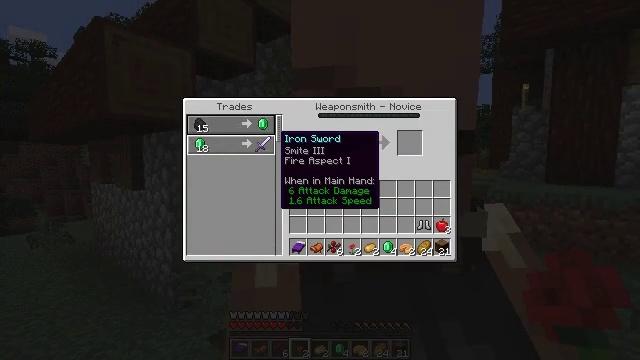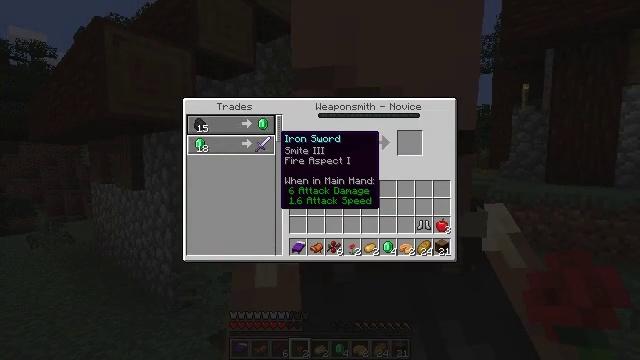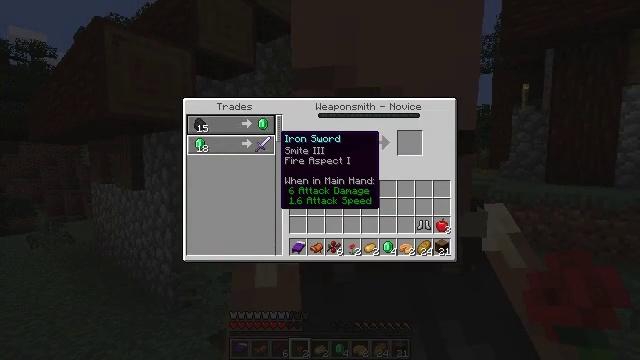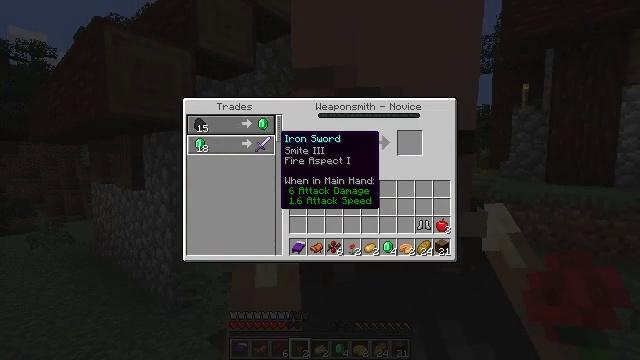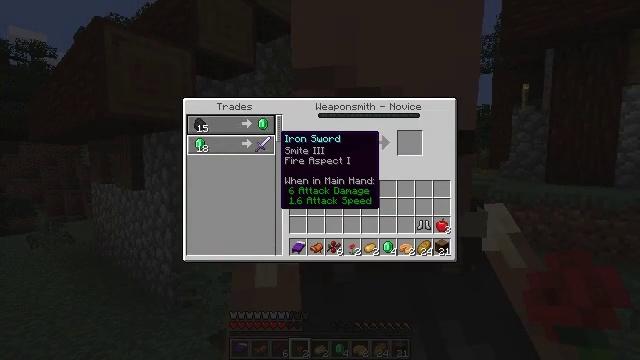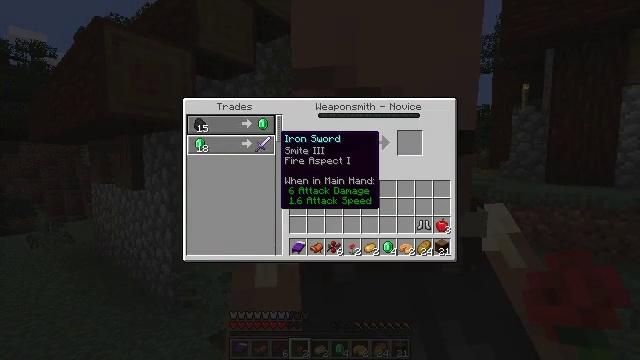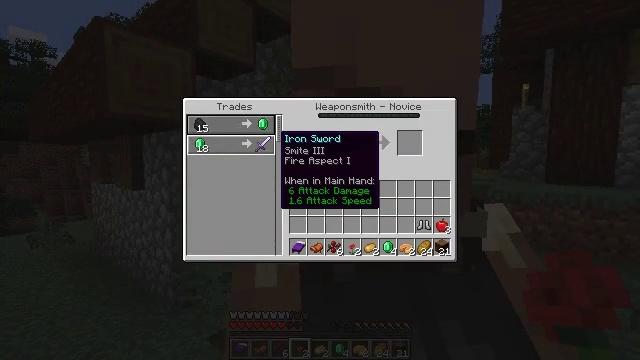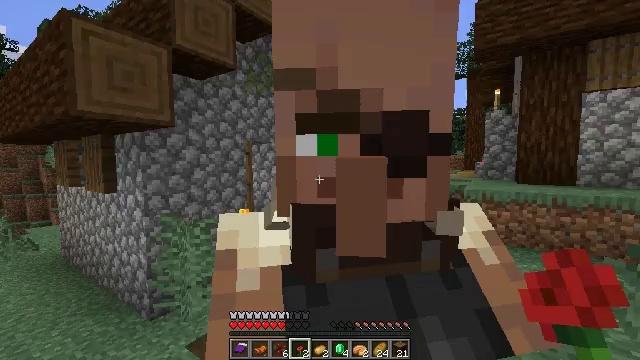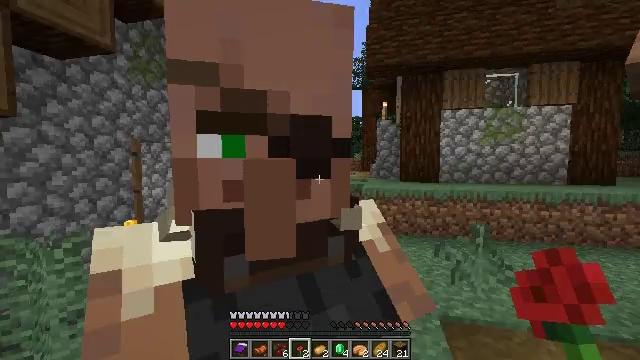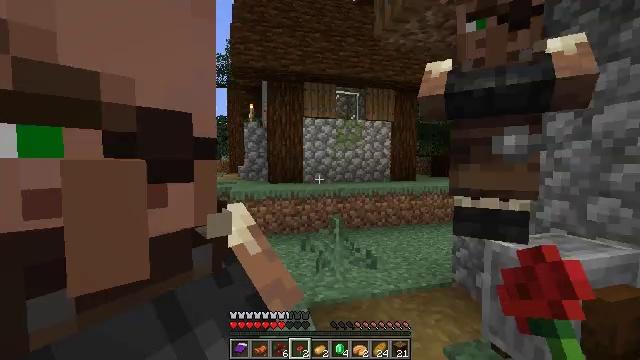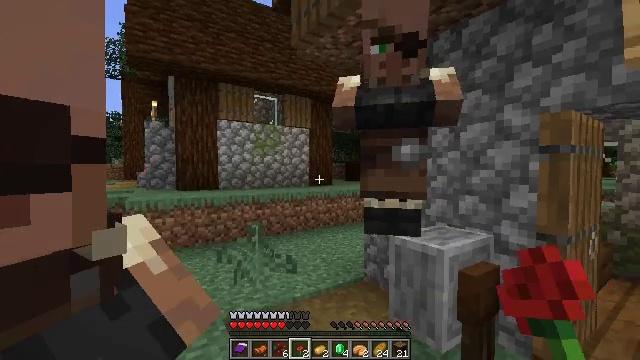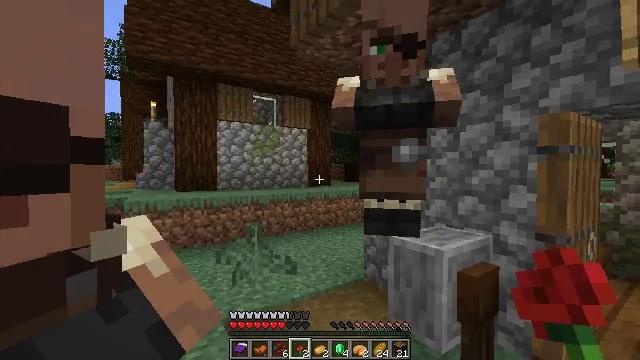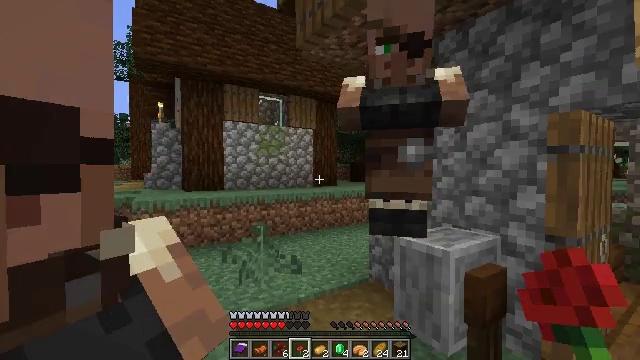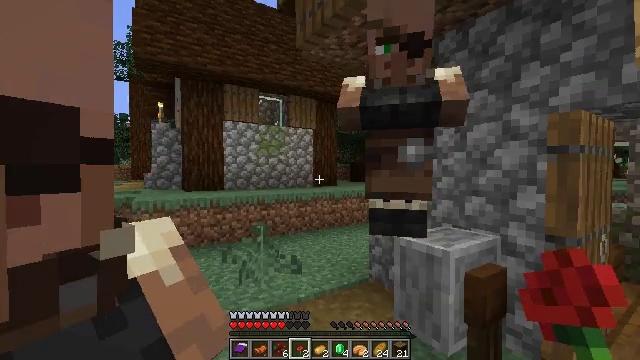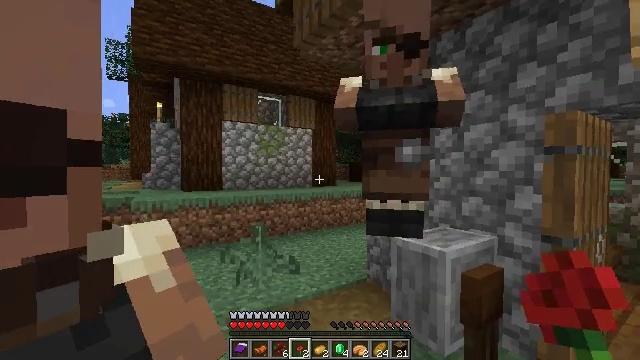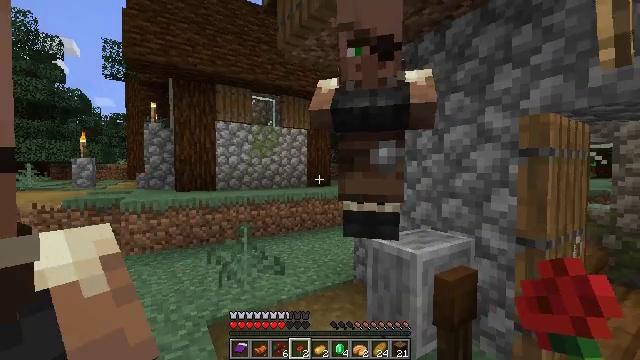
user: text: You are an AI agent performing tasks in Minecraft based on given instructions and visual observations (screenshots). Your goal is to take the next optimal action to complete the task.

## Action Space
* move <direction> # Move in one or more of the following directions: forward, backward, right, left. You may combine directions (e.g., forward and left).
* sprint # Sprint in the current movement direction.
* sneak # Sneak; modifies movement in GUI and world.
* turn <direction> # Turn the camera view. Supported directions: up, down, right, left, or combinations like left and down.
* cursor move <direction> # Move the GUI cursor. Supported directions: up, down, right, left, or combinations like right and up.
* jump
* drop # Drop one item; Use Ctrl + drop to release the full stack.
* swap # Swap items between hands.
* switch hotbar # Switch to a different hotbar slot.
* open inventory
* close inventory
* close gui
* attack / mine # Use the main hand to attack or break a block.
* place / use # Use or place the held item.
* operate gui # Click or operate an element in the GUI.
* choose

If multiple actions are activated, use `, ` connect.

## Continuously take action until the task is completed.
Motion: motion action
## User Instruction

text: craft item air
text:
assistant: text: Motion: no_op
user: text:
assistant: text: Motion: no_op
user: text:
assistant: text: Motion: no_op
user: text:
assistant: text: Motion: no_op
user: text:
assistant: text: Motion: no_op
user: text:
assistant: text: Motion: no_op
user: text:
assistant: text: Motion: cursor move right
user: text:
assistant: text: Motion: turn right, close gui
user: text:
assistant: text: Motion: turn right
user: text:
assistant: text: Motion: turn right and up
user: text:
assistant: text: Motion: no_op
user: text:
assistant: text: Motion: turn left
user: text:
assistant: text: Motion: no_op
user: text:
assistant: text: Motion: move right
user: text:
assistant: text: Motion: move right
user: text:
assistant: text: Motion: no_op
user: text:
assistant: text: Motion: turn right and up
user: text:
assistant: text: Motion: turn right and up
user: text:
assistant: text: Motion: turn left and up, use / place
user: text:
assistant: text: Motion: use / place
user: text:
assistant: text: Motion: use / place
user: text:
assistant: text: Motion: no_op
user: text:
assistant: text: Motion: no_op
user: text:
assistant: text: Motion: open gui
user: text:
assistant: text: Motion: no_op
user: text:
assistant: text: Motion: no_op
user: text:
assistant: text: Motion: no_op
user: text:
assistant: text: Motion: cursor move left and up
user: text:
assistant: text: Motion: cursor move left and up
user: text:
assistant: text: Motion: no_op